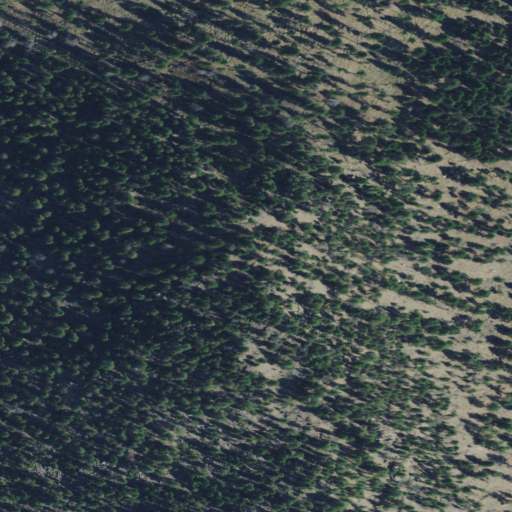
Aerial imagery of mountain in Montana named Black Butte containing evergreen forest, shrub, and grassland